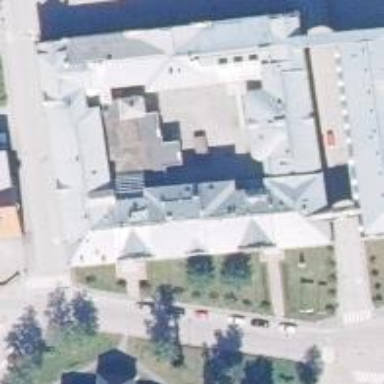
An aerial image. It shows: Town hall.